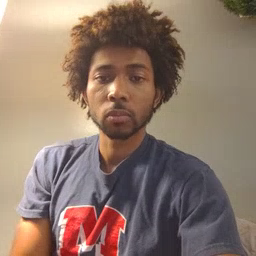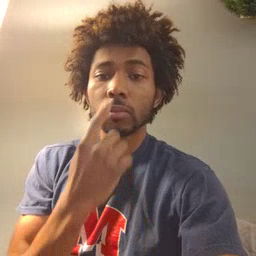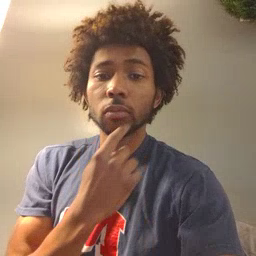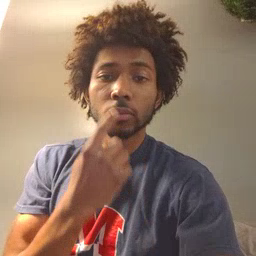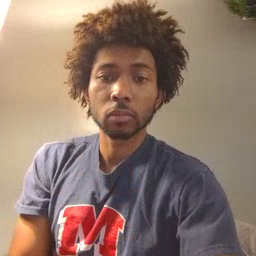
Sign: mouth